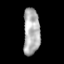
Tissue: skin
Cell type: Epithelial cells
Senescence score: 0.2327
Nuclear area (px): 757
Mean DAPI intensity: 175.094